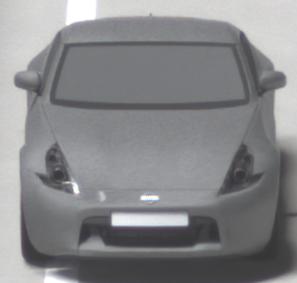
Make: Nissan
Model: 370Z Coupé
Detailed model: 370Z (Z34) Coupé
Model produced from: 2009/12
Model produced until: 2013/03
Doors: 3
Color: gray
Road condition: dry road
Daytime: not specified
Contrast: high contrast